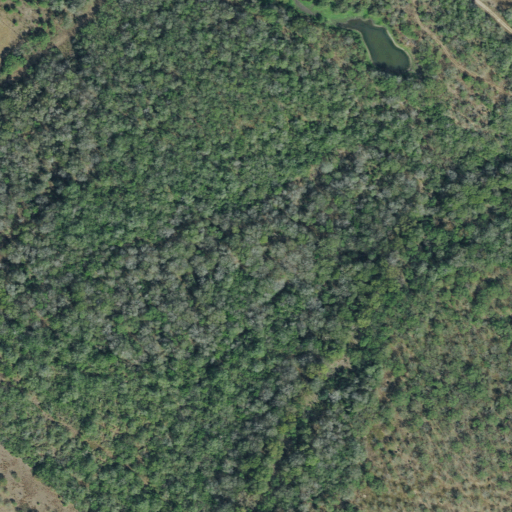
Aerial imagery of valley in Texas named Carr Hollow containing mixed forest, shrub, woody wetlands, pasture, and deciduous forest